Interaction volume radius: 5 \u00c5
Interaction volume height: 10 \u00c5
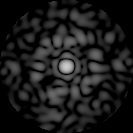
Disorder parameter: 0.8872